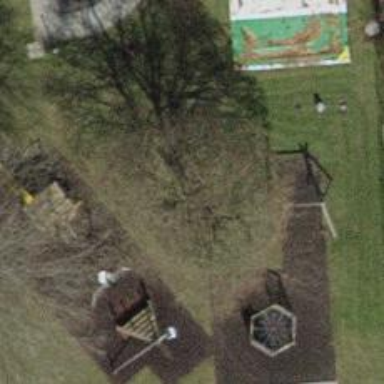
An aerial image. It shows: Playground area for leisure land.